Question: In my code they have one table. In that table the row is not fixed. it may added by everyone.

I that table every third column text should be "Pending". It is the condition. I dont know How to check that every third column text have "Pending".
I was trying this. I dont know weather its right or not.
'''
page.should have_selector('tbody tr td:nth-child(3)', text: Pending)
'''
Its my html
'''
<table id="thisis" class="table table-bordered table-striped">
<thead>
<tr>
<th>Name</th>
<th>Default</th>
<th>Status</th>
<th>Action</th>
</tr>
</thead>
<tbody>
<tr>
<td><a href="2">Test1</a></td>
<td>true</td>
<td>
<span class="label label-success">Pending</span>
</td>
<td>
<span><a href="2">View</a></span>
<span>/</span>
<span><a href="2/edit">Edit</a></span>
<span>/</span>
<span><a href="2/publish">Publish</a></span>
</td>
</tr>
<tr>
<td><a href="4">test2</a></td>
<td>true</td>
<td>
<span class="label label-success">Pending</span>
</td>
<td>
<span><a href="4">View</a></span>
<span>/</span>
<span><a href="4/edit">Edit</a></span>
<span>/</span>
<span><a href="4/publish">Publish</a></span>
</td>
</tr>
</tbody>
</table>
'''
Thanks for your valuable answers.
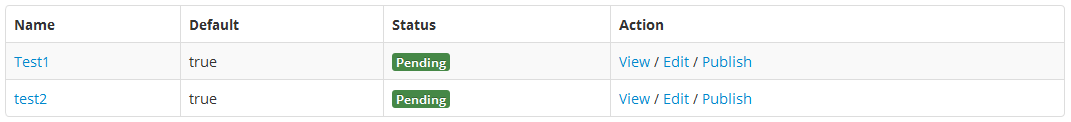
Answer: ## Method 1: Use count
Say you have 10 rows in a page, and given your status columns have class "status". Then
'''
expect(page).to have_css(".status", text: "Pending", count: 10)
'''
## Method 2: Use scope
To code a table with data, a convention is to assign unique id to each row at least. This will help lots of functions not only the test.
What you need to do is:
1. Assign an unique CSS id with data id for each row
2. Add a "status" class for status column for easy identifying
You view will look like this
'''
<tr id="123-row">
<td>bla blah</td>
<td><span class="label label-success status">Pending</span>
...
</tr>
'''
Then, for test, you can do this in Capybara:
'''
within "##{item.id}-row .status"
expect(page).to have_content("Pending")
end
'''